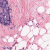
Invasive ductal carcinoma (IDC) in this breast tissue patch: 1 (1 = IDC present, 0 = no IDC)